Interaction volume radius: 5 \u00c5
Interaction volume height: 10 \u00c5
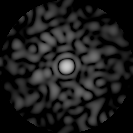
Disorder parameter: 0.8575